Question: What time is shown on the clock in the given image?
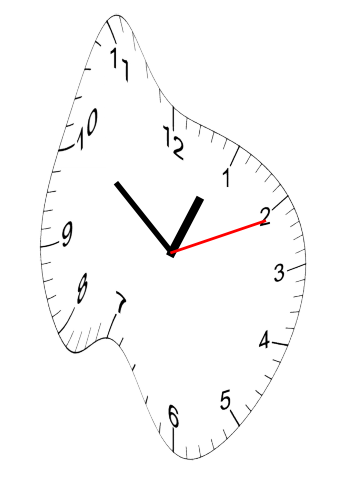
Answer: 12:51:11